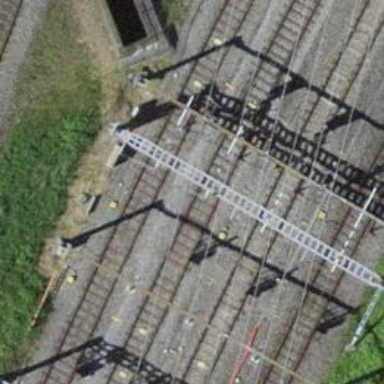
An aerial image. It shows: Railway signal.